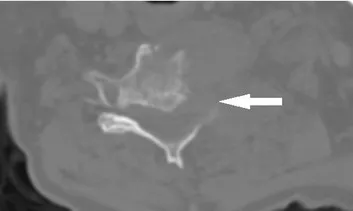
Axial CT demonstrating destructive mass C6 left vertebral body and transverse process.
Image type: radiology (ct)